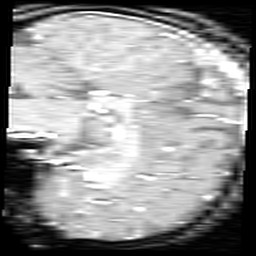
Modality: inplaneT1
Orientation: sagittal
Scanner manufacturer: ge
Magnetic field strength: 3 T
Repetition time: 0.2 s
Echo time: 0.0036 s